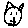
Label: cat